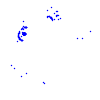
Particle: proton